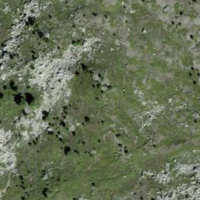
EUNIS habitat code: 31
Species observed at this site:
Jacobaea incana